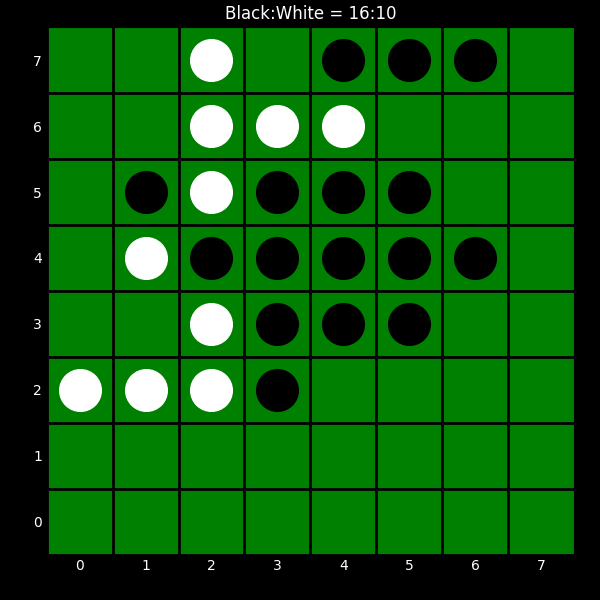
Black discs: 16
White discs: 10